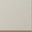
Piece: xx